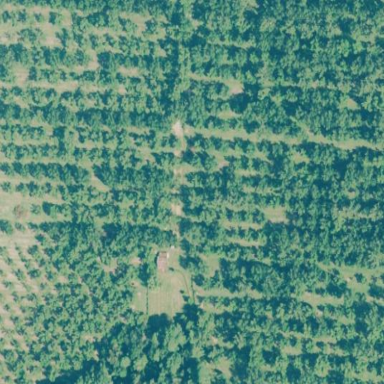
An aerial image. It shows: Orchard.